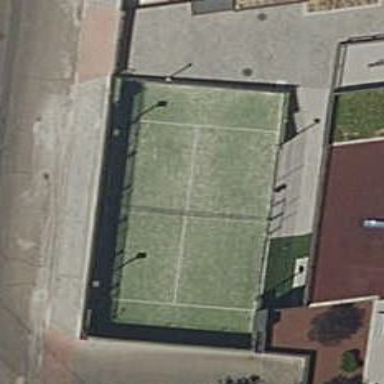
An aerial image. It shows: Asphalt tennis court.